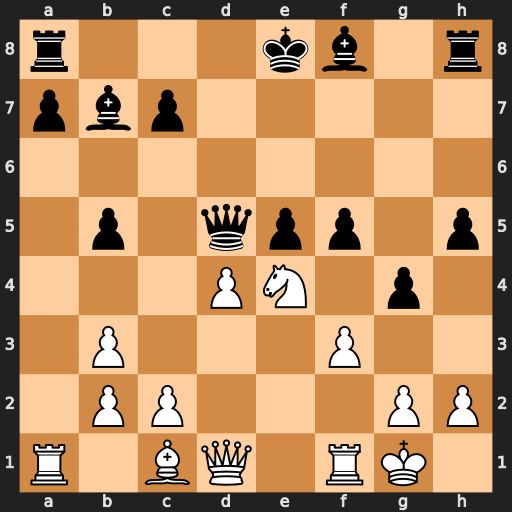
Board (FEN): r3kb1r/pbp5/8/1p1qpp1p/3PN1p1/1P3P2/1PP3PP/R1BQ1RK1
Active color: w
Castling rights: kq
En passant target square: -
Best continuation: Nf6+ Kf7 Nxd5